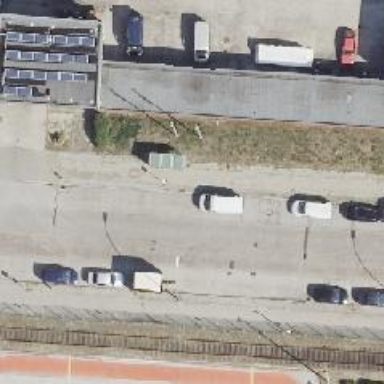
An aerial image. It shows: Platform for public transport with shelter.